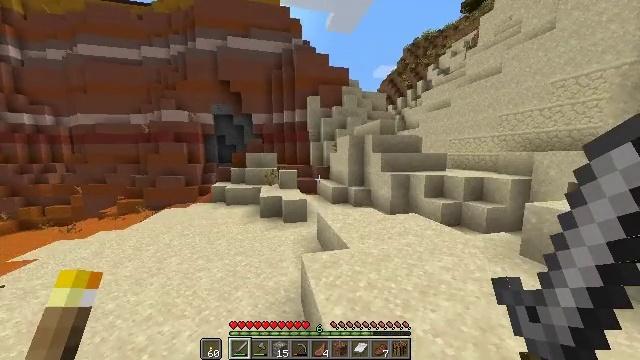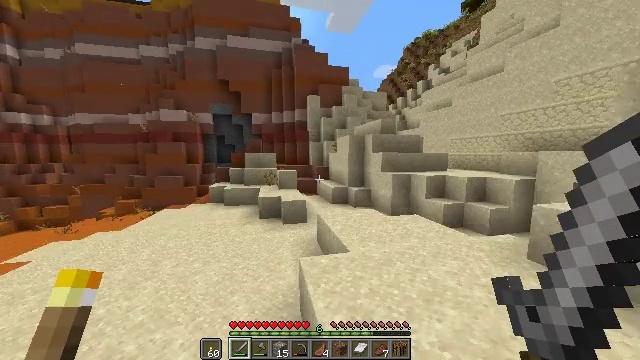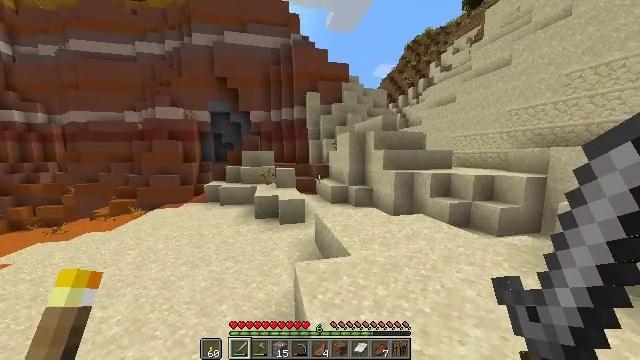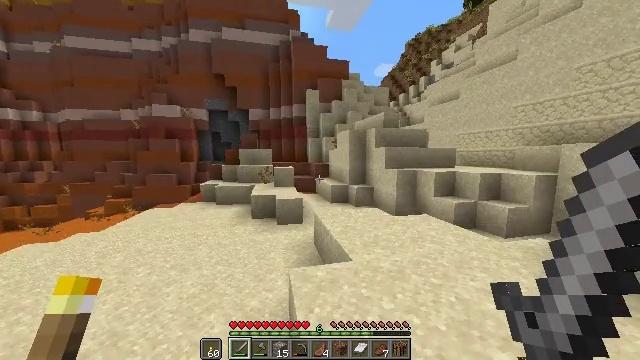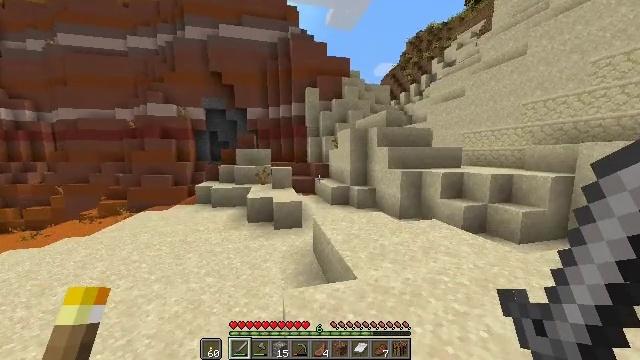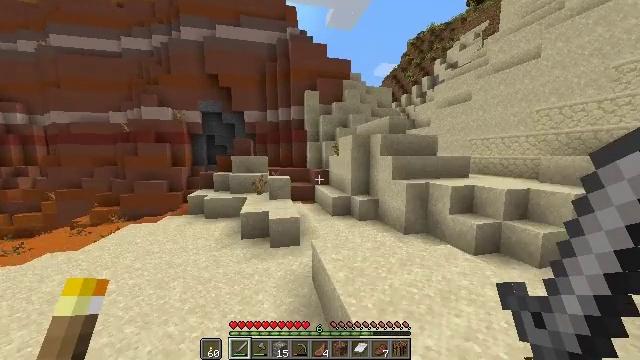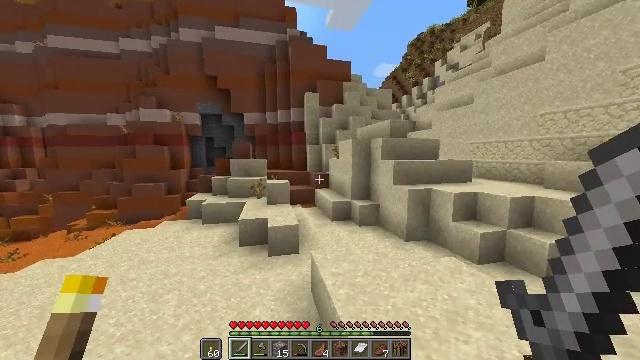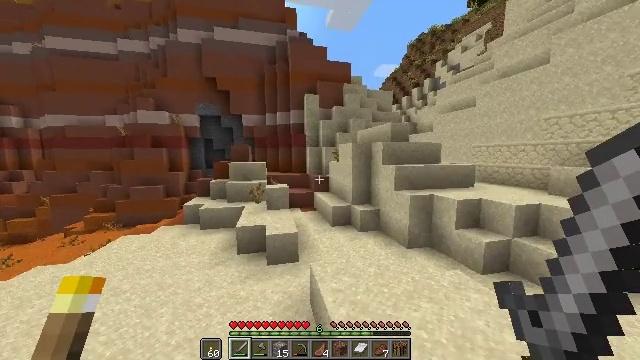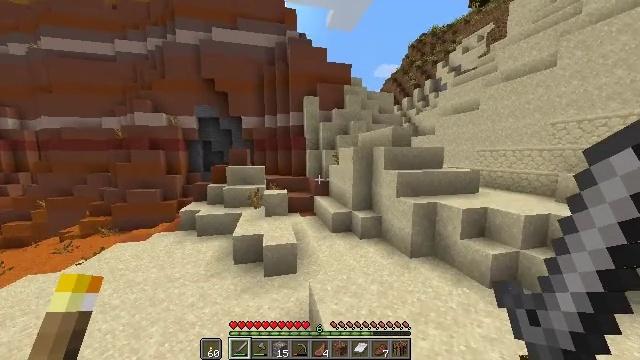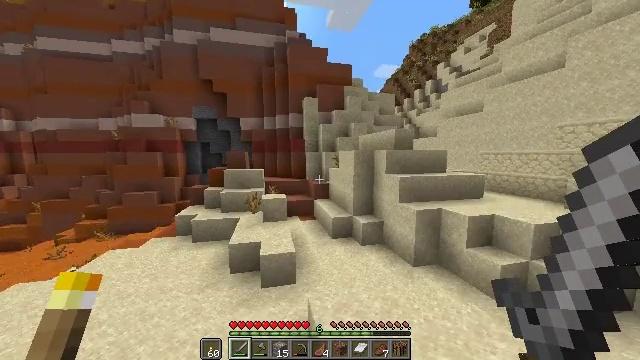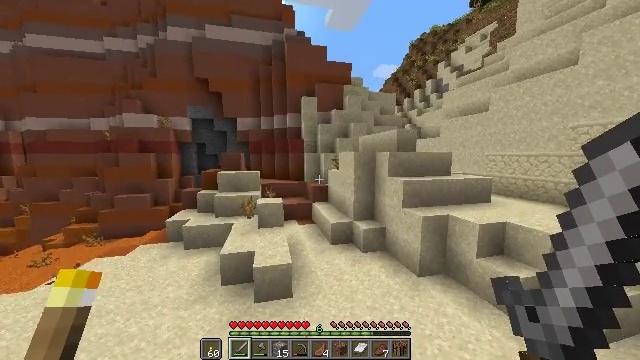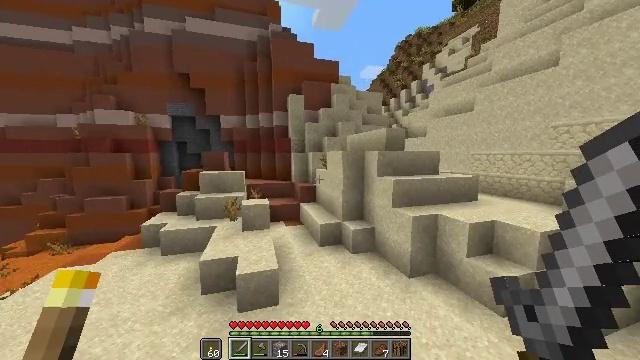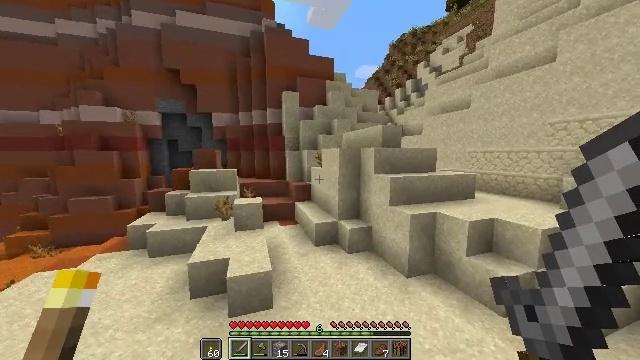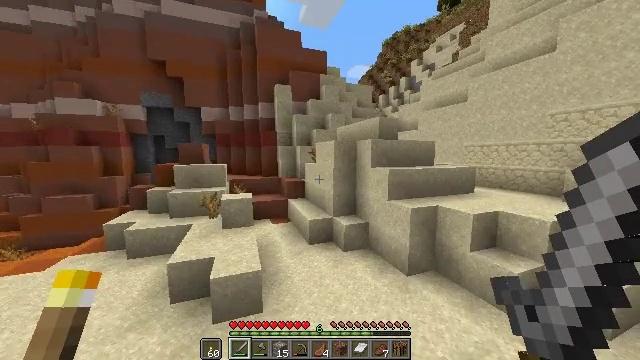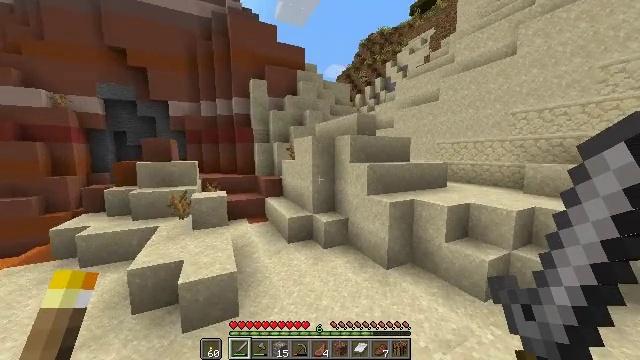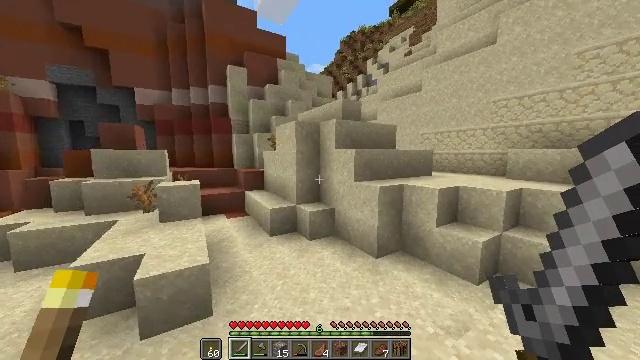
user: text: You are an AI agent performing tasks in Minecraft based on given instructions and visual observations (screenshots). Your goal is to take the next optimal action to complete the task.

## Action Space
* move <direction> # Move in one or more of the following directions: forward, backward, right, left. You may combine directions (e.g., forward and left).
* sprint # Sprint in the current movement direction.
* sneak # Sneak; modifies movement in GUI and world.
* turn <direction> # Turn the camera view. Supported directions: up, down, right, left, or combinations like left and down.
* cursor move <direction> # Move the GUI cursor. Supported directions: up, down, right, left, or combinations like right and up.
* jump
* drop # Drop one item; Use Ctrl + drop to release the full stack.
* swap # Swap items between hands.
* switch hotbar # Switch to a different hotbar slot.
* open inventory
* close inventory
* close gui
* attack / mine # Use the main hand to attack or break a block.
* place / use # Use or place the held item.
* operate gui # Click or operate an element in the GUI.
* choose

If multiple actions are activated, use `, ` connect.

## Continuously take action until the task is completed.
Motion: motion action
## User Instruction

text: Attack the ground to gather sand.
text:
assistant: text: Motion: move forward, sprint, jump
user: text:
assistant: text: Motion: move forward, sprint, jump
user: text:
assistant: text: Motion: move forward, sprint, jump
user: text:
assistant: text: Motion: move forward, sprint, jump
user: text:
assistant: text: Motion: move forward, sprint, jump
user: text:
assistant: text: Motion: move forward, sprint, jump
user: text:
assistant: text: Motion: move forward, sprint, jump
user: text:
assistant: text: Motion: move forward, sprint, jump
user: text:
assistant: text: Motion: move forward, sprint, jump
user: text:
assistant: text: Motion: move forward, sprint, jump
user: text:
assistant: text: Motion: move forward, sprint, turn right, jump
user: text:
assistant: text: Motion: move forward, sprint, turn right, jump
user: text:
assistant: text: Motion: move forward, sprint, turn right, jump
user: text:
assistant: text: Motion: move forward, sprint, turn right, jump
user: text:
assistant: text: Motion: move forward, sprint, turn right, jump
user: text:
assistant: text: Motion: move forward, sprint, turn right, jump
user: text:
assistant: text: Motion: move forward, sprint, turn right, jump
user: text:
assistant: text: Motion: move forward, sprint, jump
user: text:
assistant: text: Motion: move forward, sprint, turn right, jump
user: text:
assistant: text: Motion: move forward, sprint, jump
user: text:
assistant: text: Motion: move forward, sprint, turn right, jump
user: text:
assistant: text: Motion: move forward, sprint, turn right, jump
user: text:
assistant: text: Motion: move forward, sprint, turn right, jump
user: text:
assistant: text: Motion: move forward, sprint, turn right, jump
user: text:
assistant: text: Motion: move forward, sprint, turn right, jump
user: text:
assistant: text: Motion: move forward, sprint, turn right and down, jump
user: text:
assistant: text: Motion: move forward, sprint, turn right and down, jump
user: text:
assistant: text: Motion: move forward, sprint, turn right and down, jump
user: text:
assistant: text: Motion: move forward, sprint, turn right, jump
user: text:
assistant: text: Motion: move forward, sprint, turn right, jump